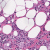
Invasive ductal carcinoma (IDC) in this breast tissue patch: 0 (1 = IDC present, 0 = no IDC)